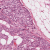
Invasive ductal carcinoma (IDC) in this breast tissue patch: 1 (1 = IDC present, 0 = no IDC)